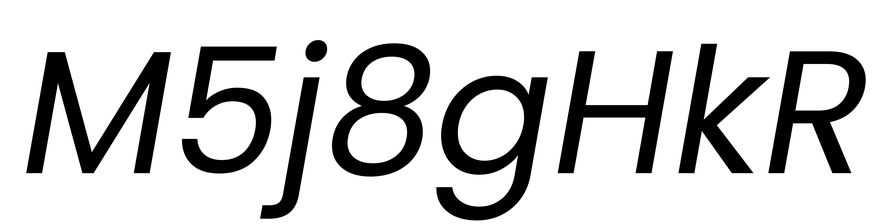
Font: Poppins-Italic